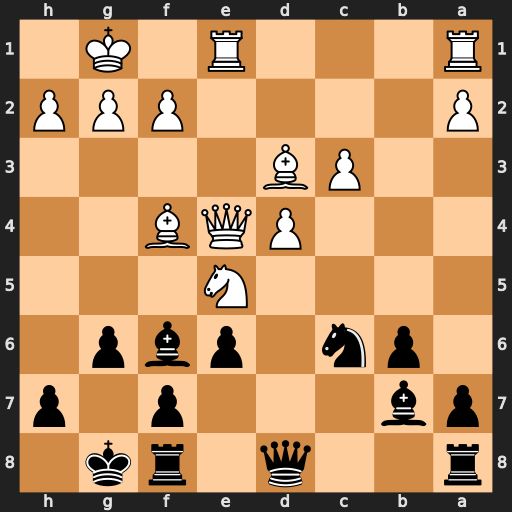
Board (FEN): r2q1rk1/pb3p1p/1pn1pbp1/4N3/3PQB2/2PB4/P4PPP/R3R1K1
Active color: b
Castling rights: -
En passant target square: -
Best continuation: Nxe5 dxe5 Bxe4